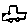
Label: car